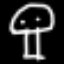
Label: mushroom